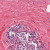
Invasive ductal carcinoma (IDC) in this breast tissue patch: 0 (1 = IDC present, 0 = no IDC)